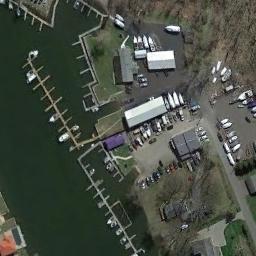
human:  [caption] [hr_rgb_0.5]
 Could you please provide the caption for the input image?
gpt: There are few docking stations in the harbor .

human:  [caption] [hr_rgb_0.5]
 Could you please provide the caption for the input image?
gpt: There are yachts lined up on the sea next to the harbor with bare land and parking lots, And there are many empty seats .

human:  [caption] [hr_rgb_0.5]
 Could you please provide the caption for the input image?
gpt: There are many buildings beside the harbor .

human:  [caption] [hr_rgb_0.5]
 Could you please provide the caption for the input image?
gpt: The harbor with some neatly docked boats is surrounded by some buildings and trees and some boats are in the open area on the shore .

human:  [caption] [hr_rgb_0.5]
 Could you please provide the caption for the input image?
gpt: There are some green lawns and buildings at the harbor with several ships .